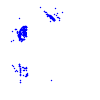
Particle: pion